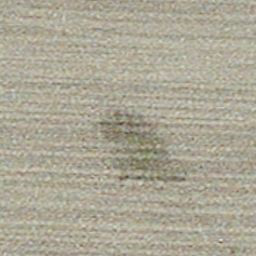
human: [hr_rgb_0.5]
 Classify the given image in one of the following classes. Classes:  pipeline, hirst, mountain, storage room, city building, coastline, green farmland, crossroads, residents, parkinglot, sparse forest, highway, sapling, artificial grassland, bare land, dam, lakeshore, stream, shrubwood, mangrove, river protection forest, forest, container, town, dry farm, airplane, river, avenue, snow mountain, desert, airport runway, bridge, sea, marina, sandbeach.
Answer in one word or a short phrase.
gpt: dry farm